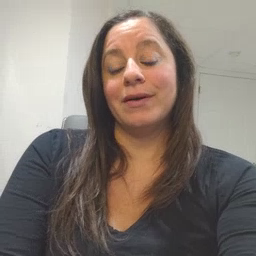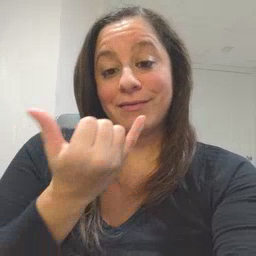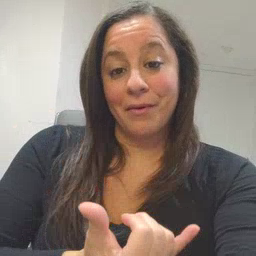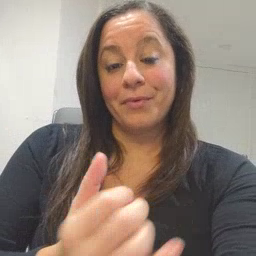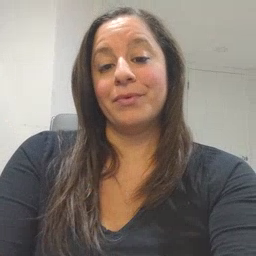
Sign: now